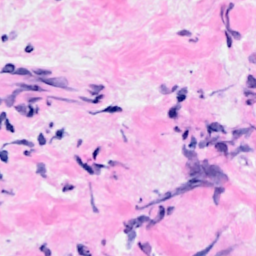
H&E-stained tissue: Breast